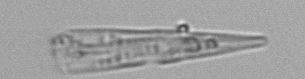
Label: Licmophora